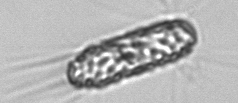
Label: Corethron_hystrix